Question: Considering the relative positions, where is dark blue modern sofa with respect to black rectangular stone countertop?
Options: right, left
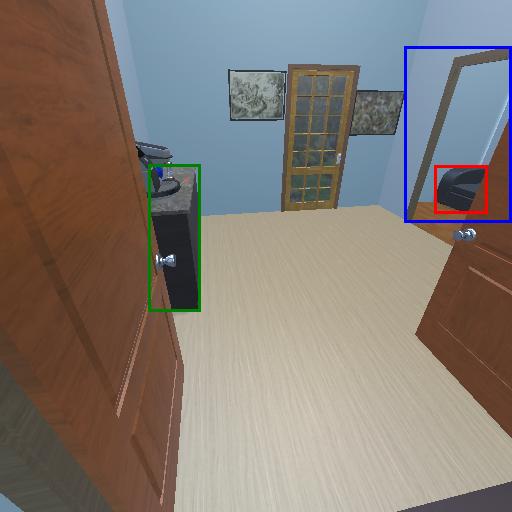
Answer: right